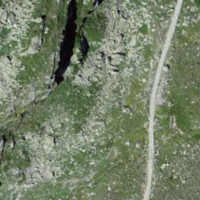
EUNIS habitat code: 31
Species observed at this site:
Aster alpinus